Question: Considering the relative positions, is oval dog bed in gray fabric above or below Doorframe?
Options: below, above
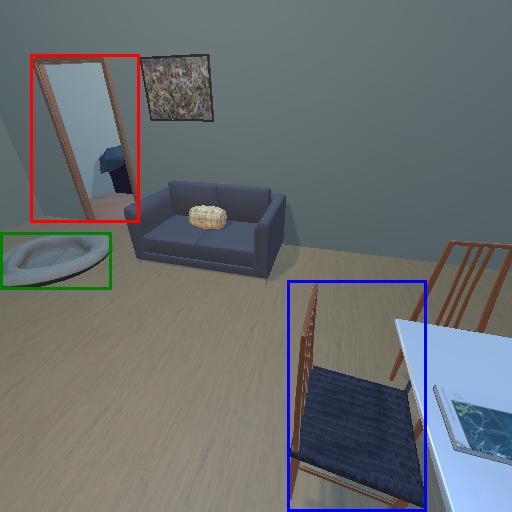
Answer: below